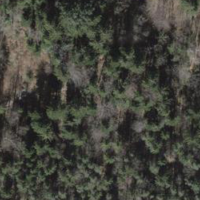
EUNIS habitat code: 43
Species observed at this site:
Mercurialis perennis